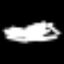
Label: octagon